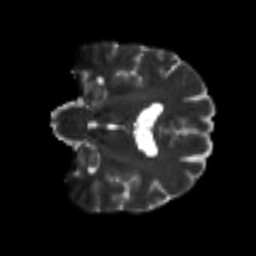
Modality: T2w
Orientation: coronal
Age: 30
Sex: male
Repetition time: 8.4 s
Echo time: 0.09 s